Question: I am trying to setup a new repository on my existing GitHub account.
I followed the steps circled here:

When I run the command git push -u origin master, I get the following error:
error: unknown switch 'u'
Any ideas as to the issue? Doing a Google search for this error didn't seem to cough-up anything useful.
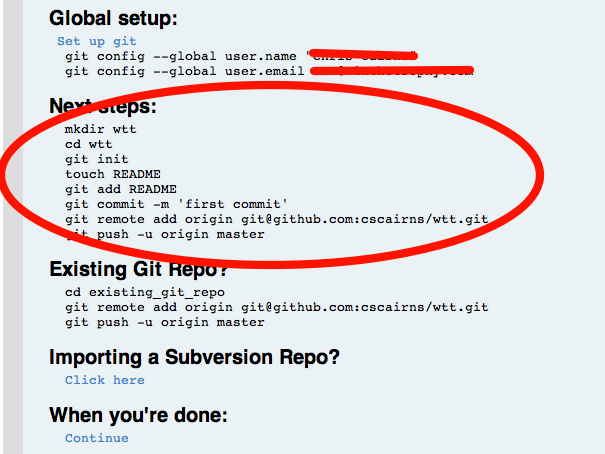
Answer: It seems your git client is too old. Try to update it to most recent version:
<URL>